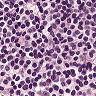
Metastatic tissue present: no